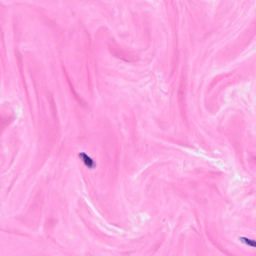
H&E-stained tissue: Breast